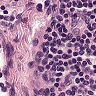
Metastatic tissue present: no